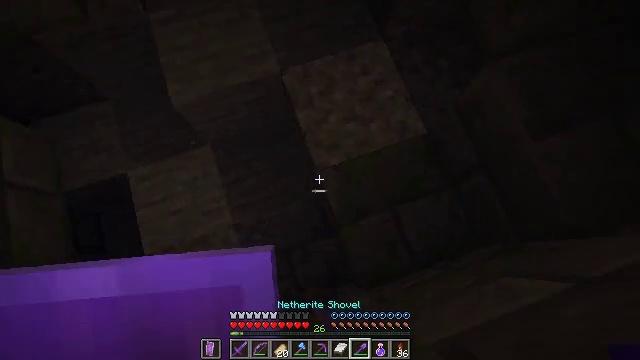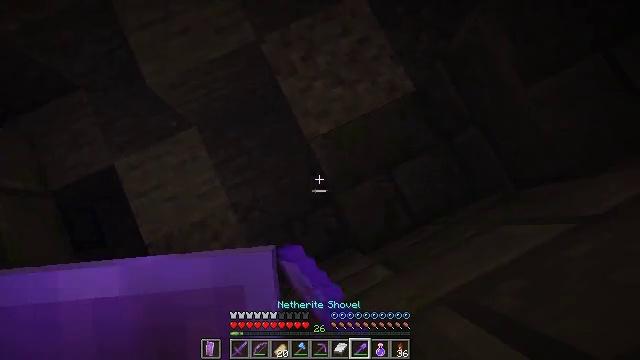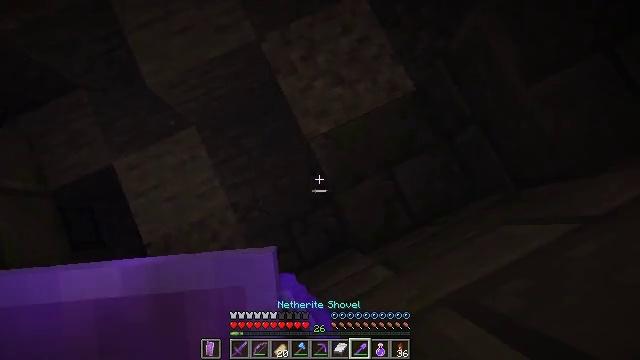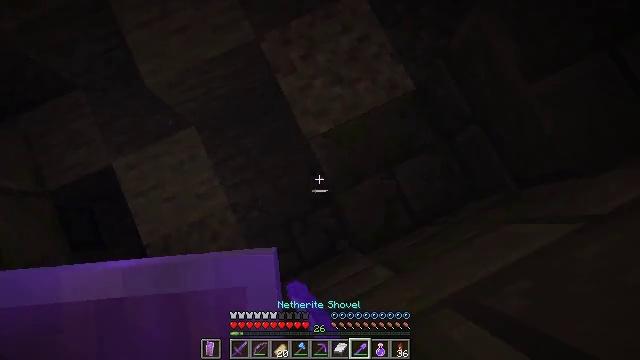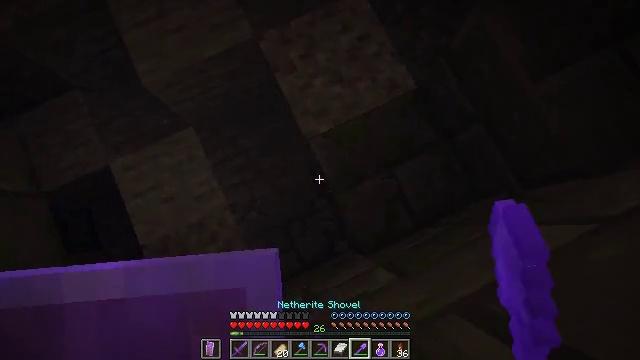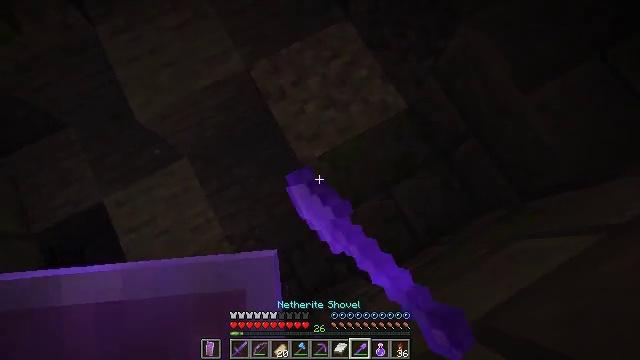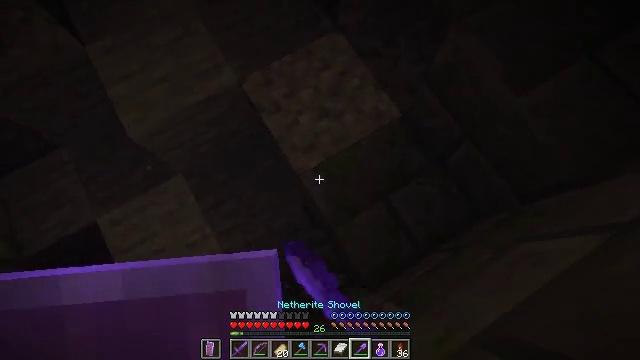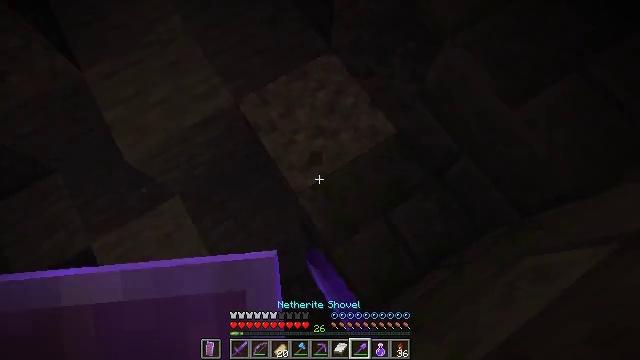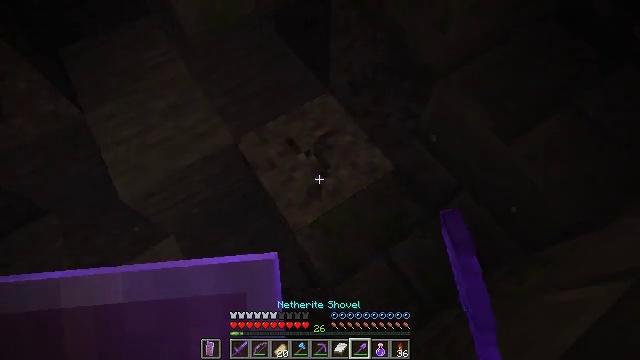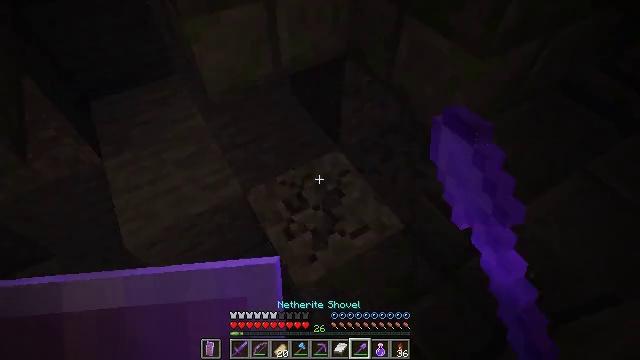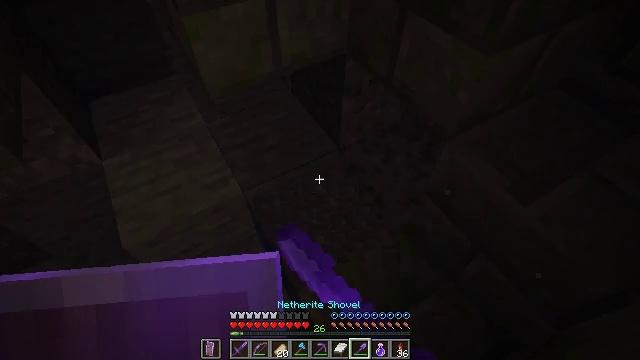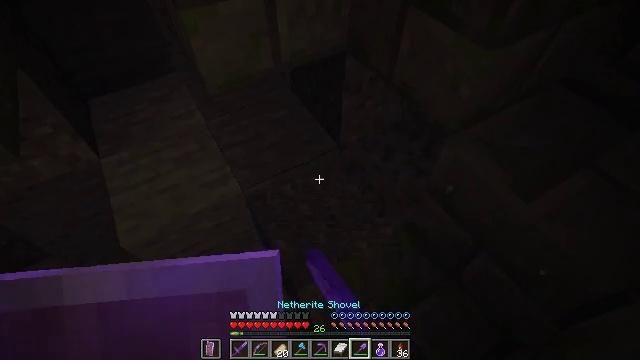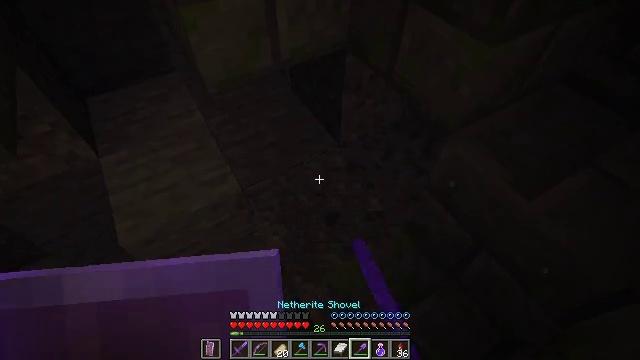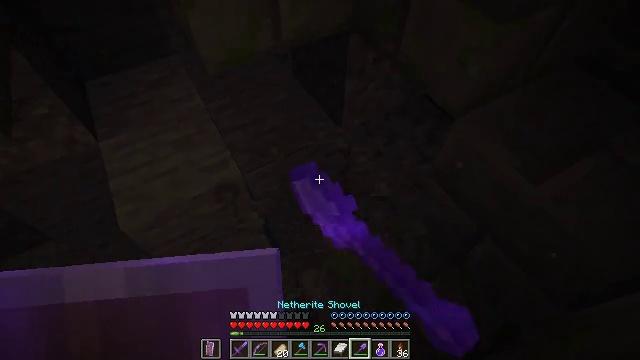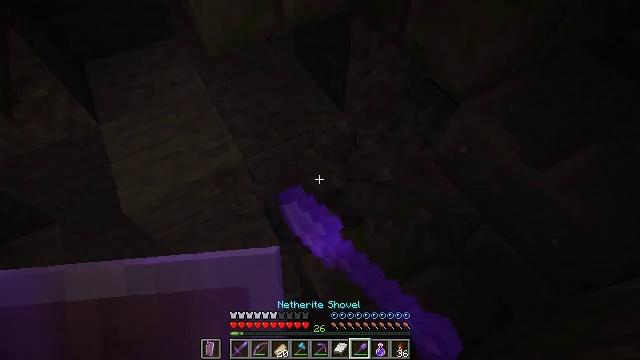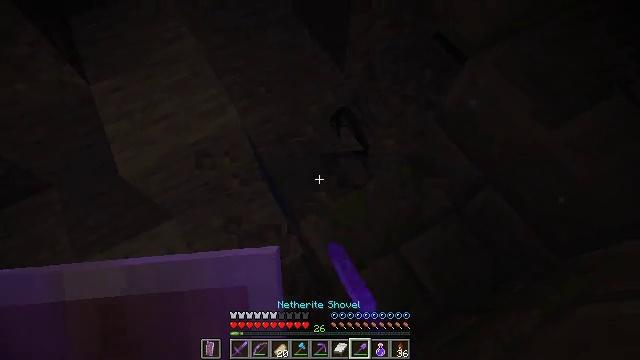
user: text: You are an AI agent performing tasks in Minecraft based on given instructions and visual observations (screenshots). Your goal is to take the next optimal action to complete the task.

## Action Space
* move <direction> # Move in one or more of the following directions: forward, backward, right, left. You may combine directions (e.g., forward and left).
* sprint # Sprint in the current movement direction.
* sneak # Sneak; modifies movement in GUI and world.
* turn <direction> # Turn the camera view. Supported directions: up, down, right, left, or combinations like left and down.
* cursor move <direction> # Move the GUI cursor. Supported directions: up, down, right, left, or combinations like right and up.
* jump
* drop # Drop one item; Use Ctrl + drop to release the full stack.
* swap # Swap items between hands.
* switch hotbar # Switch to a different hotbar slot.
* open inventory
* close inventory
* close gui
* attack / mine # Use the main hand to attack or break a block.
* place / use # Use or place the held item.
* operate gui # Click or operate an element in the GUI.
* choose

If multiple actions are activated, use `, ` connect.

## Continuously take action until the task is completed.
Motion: motion action
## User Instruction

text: Dig through gravel to clear a path.
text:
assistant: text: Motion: turn right and down, attack / mine
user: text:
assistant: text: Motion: attack / mine
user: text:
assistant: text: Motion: attack / mine
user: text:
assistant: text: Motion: attack / mine
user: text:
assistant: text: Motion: turn right and up, attack / mine
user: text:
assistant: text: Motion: turn right and up, attack / mine
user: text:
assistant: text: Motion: turn right and up, attack / mine
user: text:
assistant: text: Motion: turn up, attack / mine
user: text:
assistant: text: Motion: turn left and up, attack / mine
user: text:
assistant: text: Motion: attack / mine
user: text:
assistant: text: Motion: attack / mine
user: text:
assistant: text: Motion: attack / mine
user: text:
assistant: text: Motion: turn down, attack / mine
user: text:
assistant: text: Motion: turn down, attack / mine
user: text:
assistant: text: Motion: turn down, attack / mine
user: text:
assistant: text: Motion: attack / mine
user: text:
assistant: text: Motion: attack / mine
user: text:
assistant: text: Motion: attack / mine
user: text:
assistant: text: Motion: attack / mine
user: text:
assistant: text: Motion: attack / mine
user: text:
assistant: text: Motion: attack / mine
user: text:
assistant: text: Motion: turn right and up, attack / mine
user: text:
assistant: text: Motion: turn right and up, attack / mine
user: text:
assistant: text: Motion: turn right and up, attack / mine
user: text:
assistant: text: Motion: turn right and up, attack / mine
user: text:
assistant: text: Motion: turn up, attack / mine
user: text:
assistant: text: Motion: attack / mine
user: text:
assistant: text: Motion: turn up, attack / mine
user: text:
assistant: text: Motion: turn up, attack / mine
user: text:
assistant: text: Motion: turn up, attack / mine